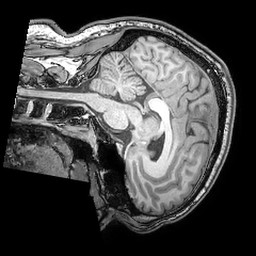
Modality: T1w
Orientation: sagittal
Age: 33
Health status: ill
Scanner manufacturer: philips
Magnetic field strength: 3 T
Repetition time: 0.007 s
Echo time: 0.0035 s